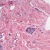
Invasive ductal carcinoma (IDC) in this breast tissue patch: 1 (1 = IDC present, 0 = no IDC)